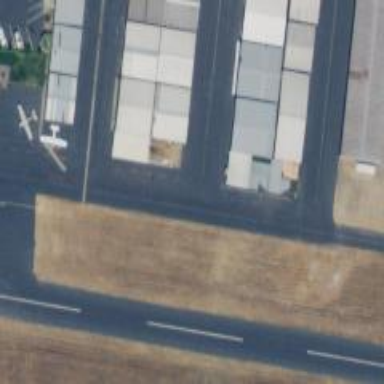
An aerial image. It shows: Asphalt service road at the airport's taxiway.